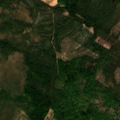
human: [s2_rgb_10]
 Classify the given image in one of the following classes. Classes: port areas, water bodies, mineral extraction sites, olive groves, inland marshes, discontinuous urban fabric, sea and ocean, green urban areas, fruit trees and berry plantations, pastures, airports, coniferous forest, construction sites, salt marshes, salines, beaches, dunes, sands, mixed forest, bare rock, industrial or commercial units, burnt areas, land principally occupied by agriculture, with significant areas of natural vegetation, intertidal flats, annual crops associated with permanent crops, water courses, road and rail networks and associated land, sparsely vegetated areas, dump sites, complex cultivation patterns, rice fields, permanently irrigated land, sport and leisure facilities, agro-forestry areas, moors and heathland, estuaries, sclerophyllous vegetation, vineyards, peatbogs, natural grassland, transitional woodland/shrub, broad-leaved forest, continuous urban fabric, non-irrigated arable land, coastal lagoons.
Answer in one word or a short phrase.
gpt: coniferous forest, mixed forest